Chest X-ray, AP view. Patient: 41 years old, sex F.
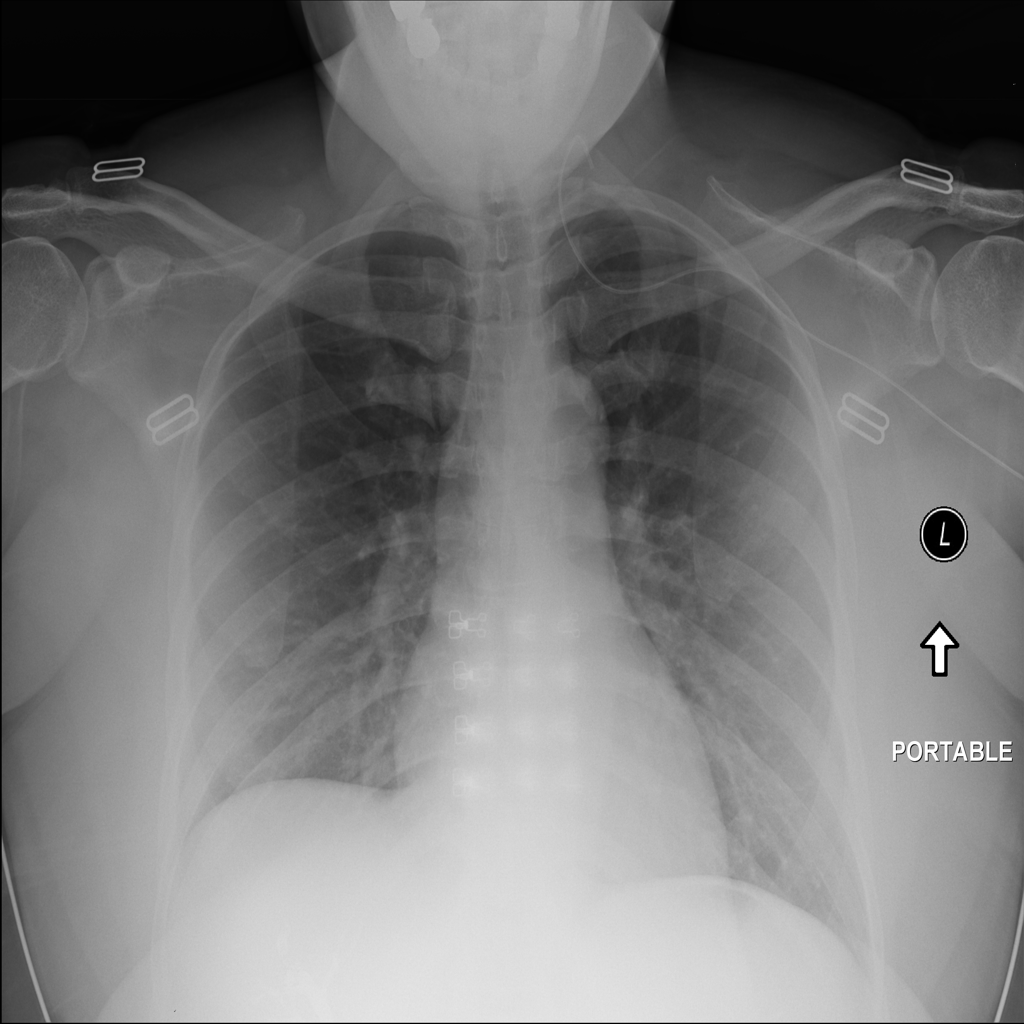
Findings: No Finding